Question: Yesterday, while adding some timing plots to the <URL>.
I was happily annotating my plots (manually) when I thought that some axis labels would be nice. Problem is, regenerating the plots with the axis labels in place will destroy your manual annotations.
It appears you can find user additions in a plot named pic here: 'Rest[pic[[1, 1]]]', so if you regenerate the plot as pic2 you can get your annotations back if you use:
'''
Insert[pic2, Rest[pic[[1, 1]]], {1, 1}]
'''
I remember David Park (author of the Presentations package) being vehemently opposed to manual annotations. I have done quite some programmatic labeling myself, but sometimes placing labels under program control is just too difficult, like here (note that I don't like 'PlotLegends' much, especially because some of the colors are close to each other):

It was already too late for my kludge, having thrown away the plot originals, but I wonder what the current state of thinking on this issue is.
- - - -
BTW The trick in my mathgroup posting differed slightly from the one shown above and used in the top-10 plot. The principle is the same, though.
---
I placed the code to make SO data plots like the one above in the <URL>.
The code is now moved to the more appropriate question by Brett Champion: <URL>
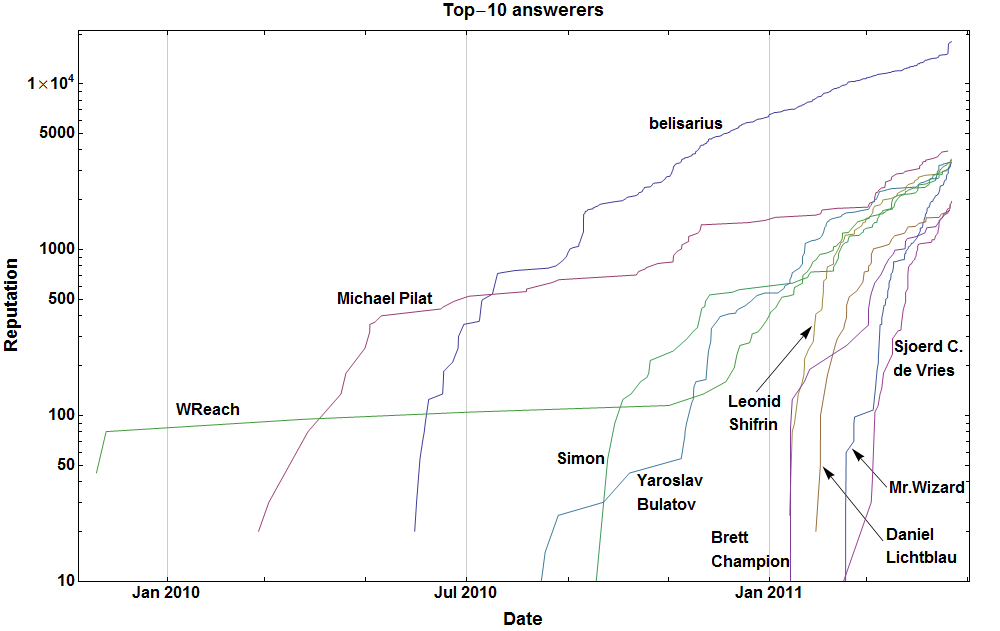
Answer: One method, which is a bit ugly but seems to work reasonably OK for minor plot annotations, is the following.
After adding annotations via the 'Drawings tools', the additional info is stored with the graphic and may be inspected by, for example, selecting the graphic bracket and using 'Show Expression' (Shift-Command-E on a Mac). The additional information can usually be picked out by cut-and-paste or using 'Cases', and then may be added to the new modified plot using 'Epilog'.
For example
'''
Plot[Sin[x], {x, 0, 6 \[Pi]}]
'''
Adding a few annotations gives the following:

Assigning the name 'plotgraphic' to the above image, a new modified plot with added annotations present may be generated as follows (for example)
'''
Labeled[Plot[Sin[x], {x, 0, 8 \[Pi]},
Epilog -> Rest[Cases[plotgraphic, _List][[1]]]], "Sine Plot"]
'''
giving

This can be awkward, to say the least, and the method no doubt can be improved. It is also probably along the lines of what others already do. Nevertheless, it goes give a plot where the annotations are present 'programmatically', and as no-one has mentioned 'Epilog', I decided it might be worth posting.